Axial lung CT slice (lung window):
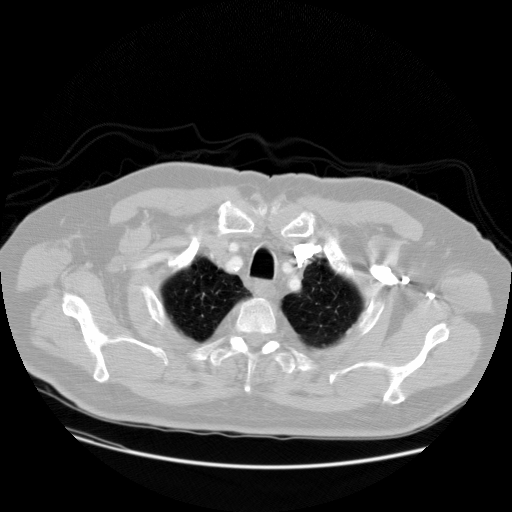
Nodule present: no